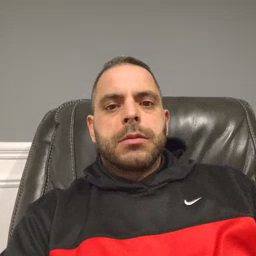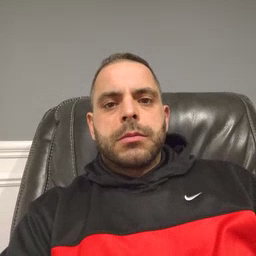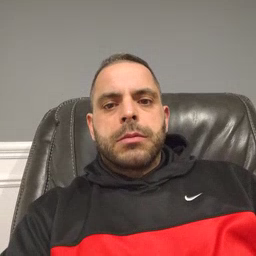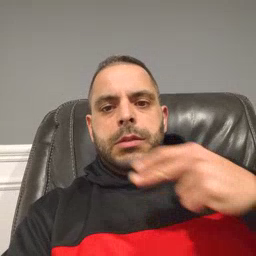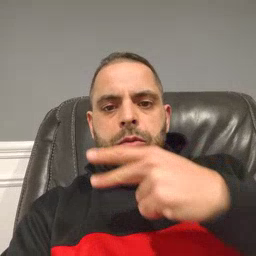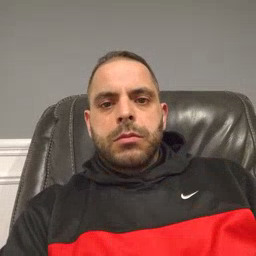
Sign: scissors